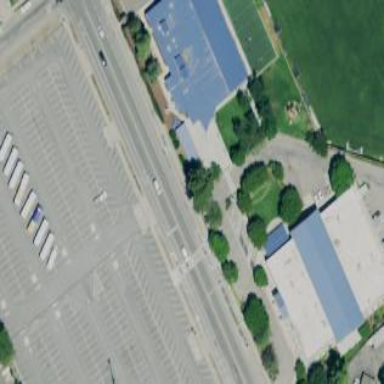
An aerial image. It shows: Sports centre building.